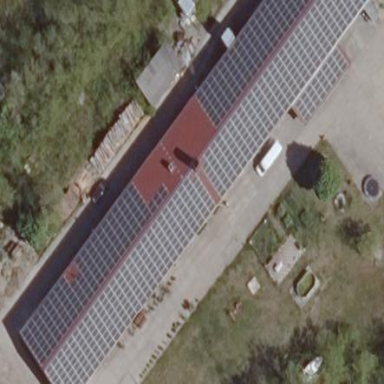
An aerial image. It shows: Solar photovoltaic panel generating electricity. It is small installation located on building.